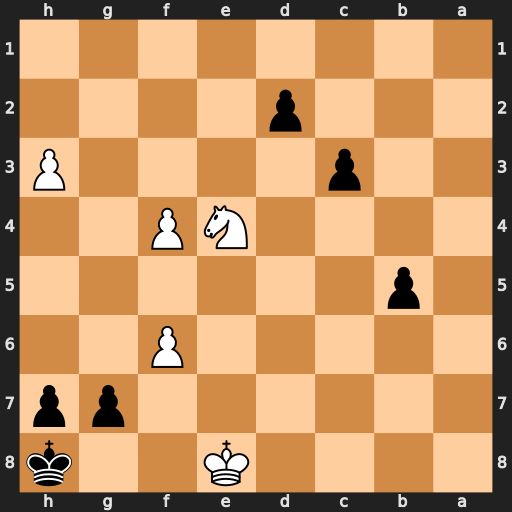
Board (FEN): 4K2k/6pp/5P2/1p6/4NP2/2p4P/3p4/8
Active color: b
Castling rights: -
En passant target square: -
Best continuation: d1=Q f7 Qh5